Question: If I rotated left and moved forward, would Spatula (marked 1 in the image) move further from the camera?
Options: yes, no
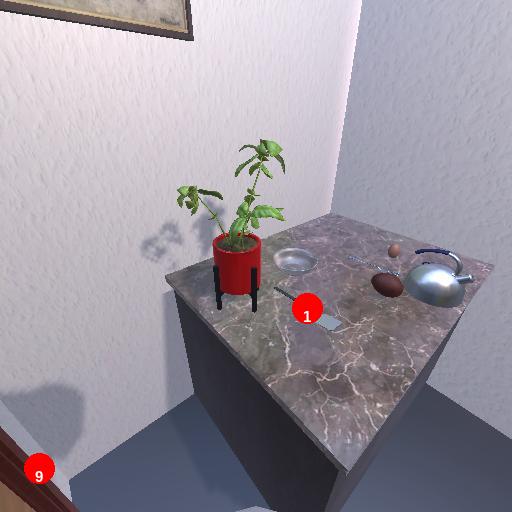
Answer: yes